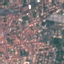
Land use / land cover class: Residential